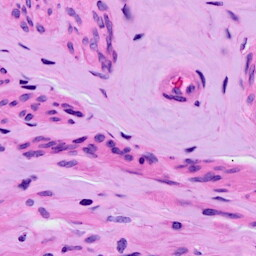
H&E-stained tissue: Ovarian